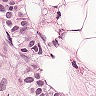
Metastatic tissue present: yes